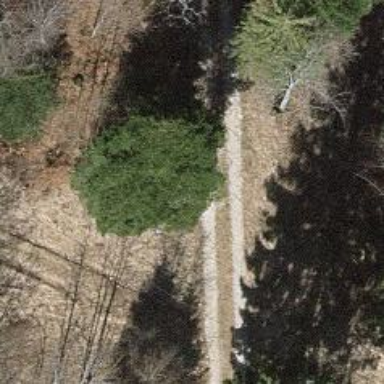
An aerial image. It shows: Gravel track with grade 2 tracktype.